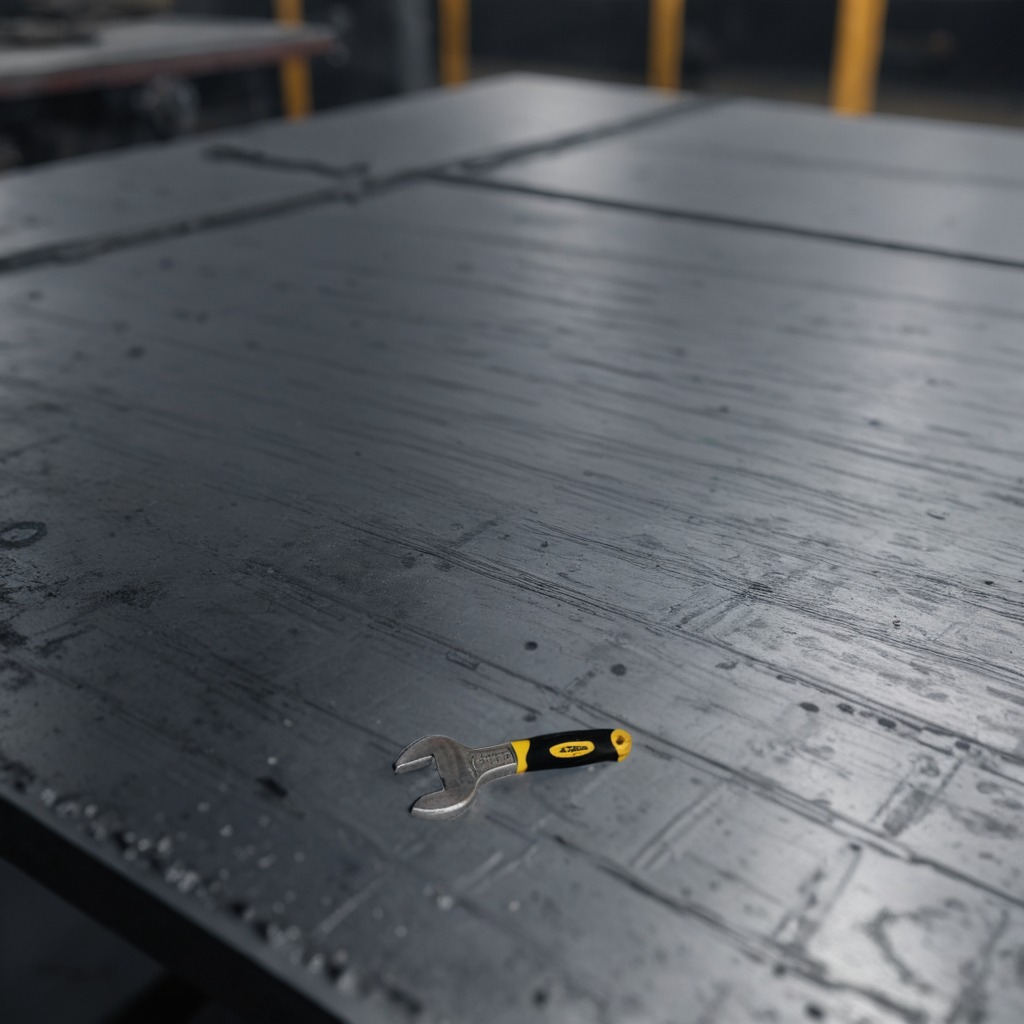
An wrench is lying on a cold steel table in a mining workshop.